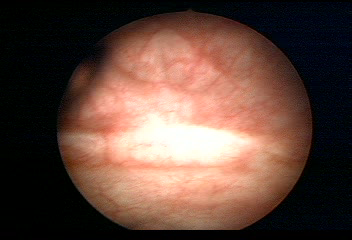
Modality: WLC
Class: Normal mucosa
Bladder cancer association: No